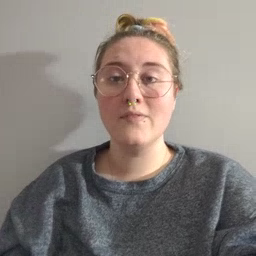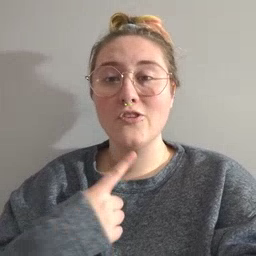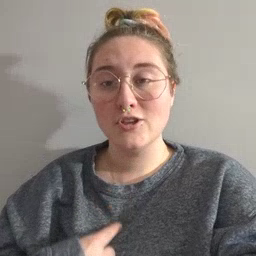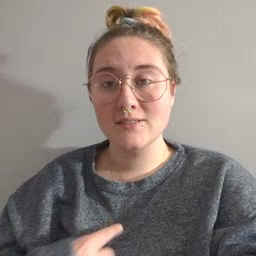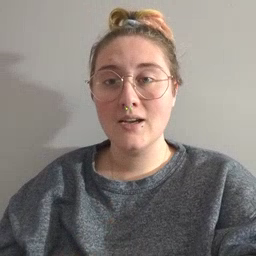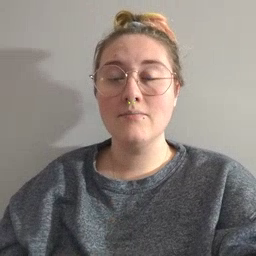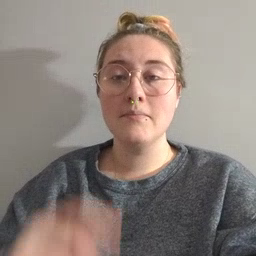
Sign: thirsty